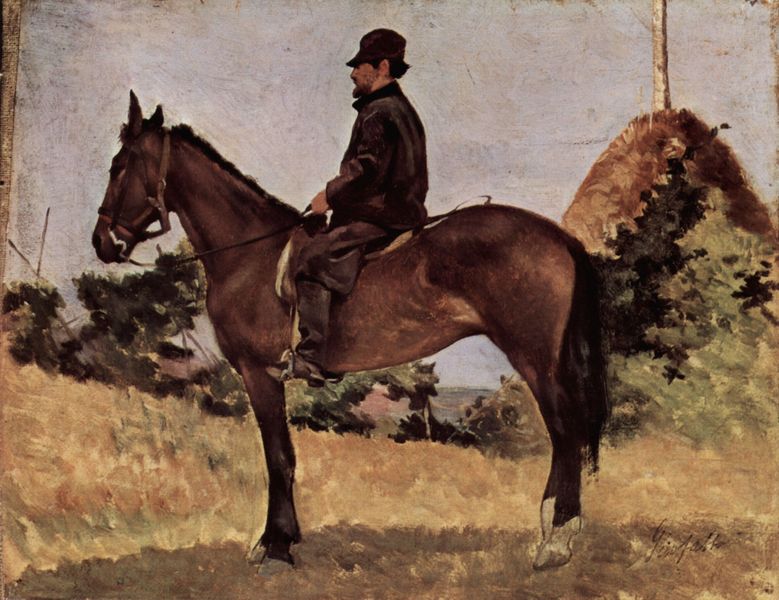
Titel: Reiter
Künstler: Giovanni Fattori
Standort: Firenze
Institution: Galleria d'Arte Moderna
Schlagwörter: baum, blau, gemälde, himmel, mann, meer, schatten, wasser, weiß, bäume, gelb, grün, impressionismus, landschaft, ocker, see, sitzen, braun, hut, licht, ohr, profil, schwarz, stroh, blick, dach, gras, haus, tier, wiese, beige, bart, hose, jacke, kappe, mütze, stehen, bild, bildnis, herr, portrait, signatur, öl, baumstamm, feld, hügel, natur, stamm, weide, windmühle, busch, büsche, gebüsch, sonne, sträucher, mantel, realismus, stehend, pflanze, pflanzen, ohren, esel, pferd, reiter, ausritt, fesseln, huf, hufe, mähne, reiten, ritt, sattel, schwanz, schweif, steigbügel, zaumzeug, zügel, kopfbedeckung, sommer, schuhe, ernte, heu, hecke, kuppel, seitenansicht, glänzend, metall, bauch, schenkel, bauer, melone, durchblick, haufen, heuhaufen, geschirr, seite, stand, abzeichen, stiefel, maultier, muli, trense, stoppeln, ross, leder, sonnenschein, rain, landwirtschaft, brauner, stute, stange, sporen, hirte, standbild, schwarze jacke, getreidefeld, hecken, wies, gerte, reitend, schlapphut, bilnis, ungarn, reiterbildnis, pfert, stoppelfeld, rumänien, landadel, heuhocken, heuhocke, köhlerhaufen, weisse hufe, braunes pferd, zügen, heuhaufel, puszta, strohtriste, zpgel, keine hufe, lastiefel, herbst+, herbsst